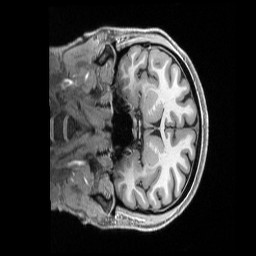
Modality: T1w
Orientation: coronal
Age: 32
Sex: female
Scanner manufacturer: siemens
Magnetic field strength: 3 T
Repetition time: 2.5 s
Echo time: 0.00296 s